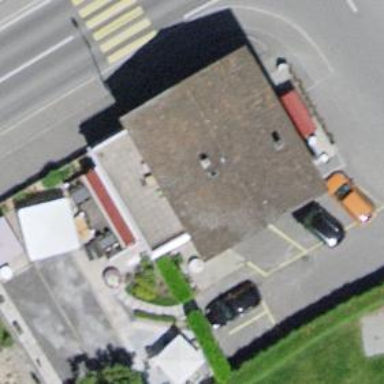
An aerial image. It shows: Café.